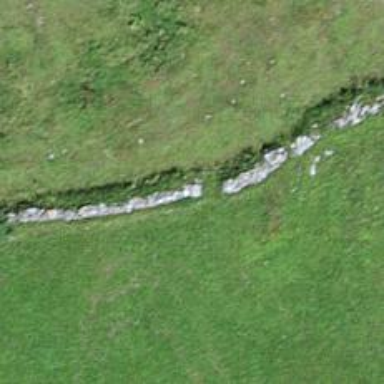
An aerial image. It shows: Wall is shown in the image.